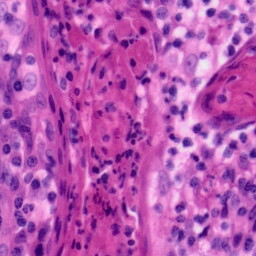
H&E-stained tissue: Tonsil